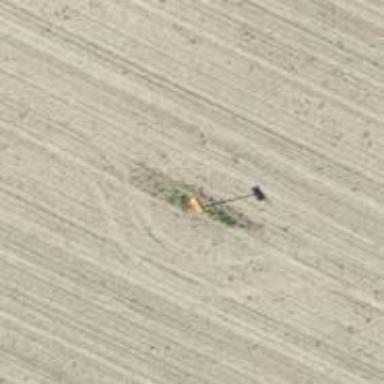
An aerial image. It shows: Pole with roof covering.